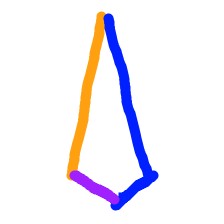
Shape: kite